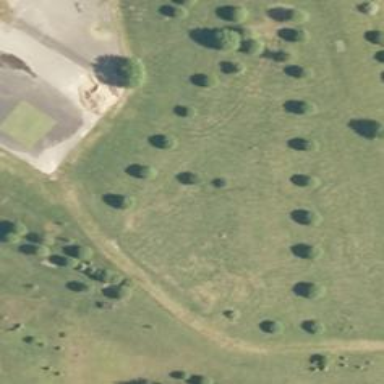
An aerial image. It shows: Disc golf hole.